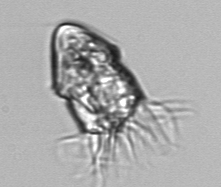
Label: Strombidium_inclinatum